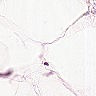
Metastatic tissue present: no